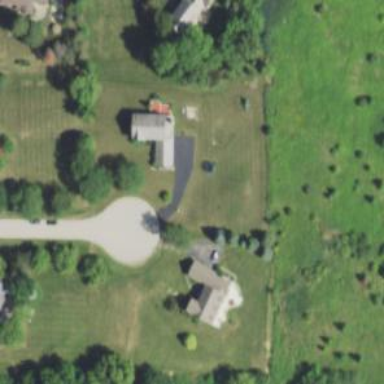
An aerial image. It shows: Driveway leading to service road.